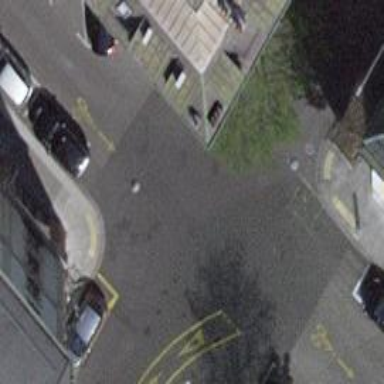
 with cycleway running on the opposite side."